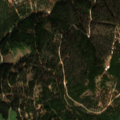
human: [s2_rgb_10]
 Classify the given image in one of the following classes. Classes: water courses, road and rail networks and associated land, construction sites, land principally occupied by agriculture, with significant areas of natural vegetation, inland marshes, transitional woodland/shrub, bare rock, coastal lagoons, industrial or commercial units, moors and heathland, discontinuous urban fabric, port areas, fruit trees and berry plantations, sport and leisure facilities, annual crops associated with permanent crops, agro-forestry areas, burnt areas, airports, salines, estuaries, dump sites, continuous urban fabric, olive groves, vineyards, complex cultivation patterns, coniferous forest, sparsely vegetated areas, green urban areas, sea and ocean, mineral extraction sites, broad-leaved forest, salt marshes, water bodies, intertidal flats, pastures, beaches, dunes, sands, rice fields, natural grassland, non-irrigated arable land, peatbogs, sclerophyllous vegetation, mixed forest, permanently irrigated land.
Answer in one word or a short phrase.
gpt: coniferous forest